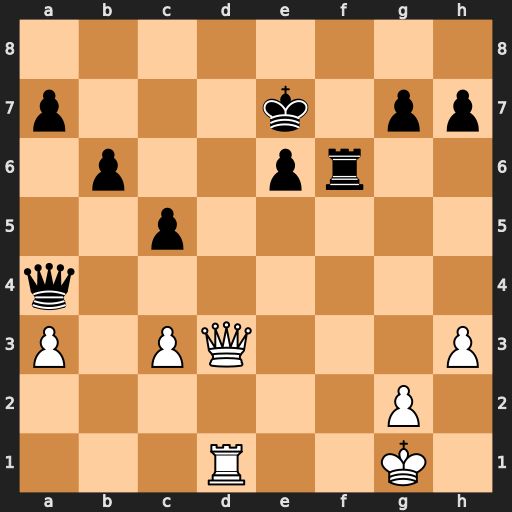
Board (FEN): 8/p3k1pp/1p2pr2/2p5/q7/P1PQ3P/6P1/3R2K1
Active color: w
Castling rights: -
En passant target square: -
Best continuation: Qd8+ Kf7 Rd7+